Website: ulta-beauty
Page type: account-selection
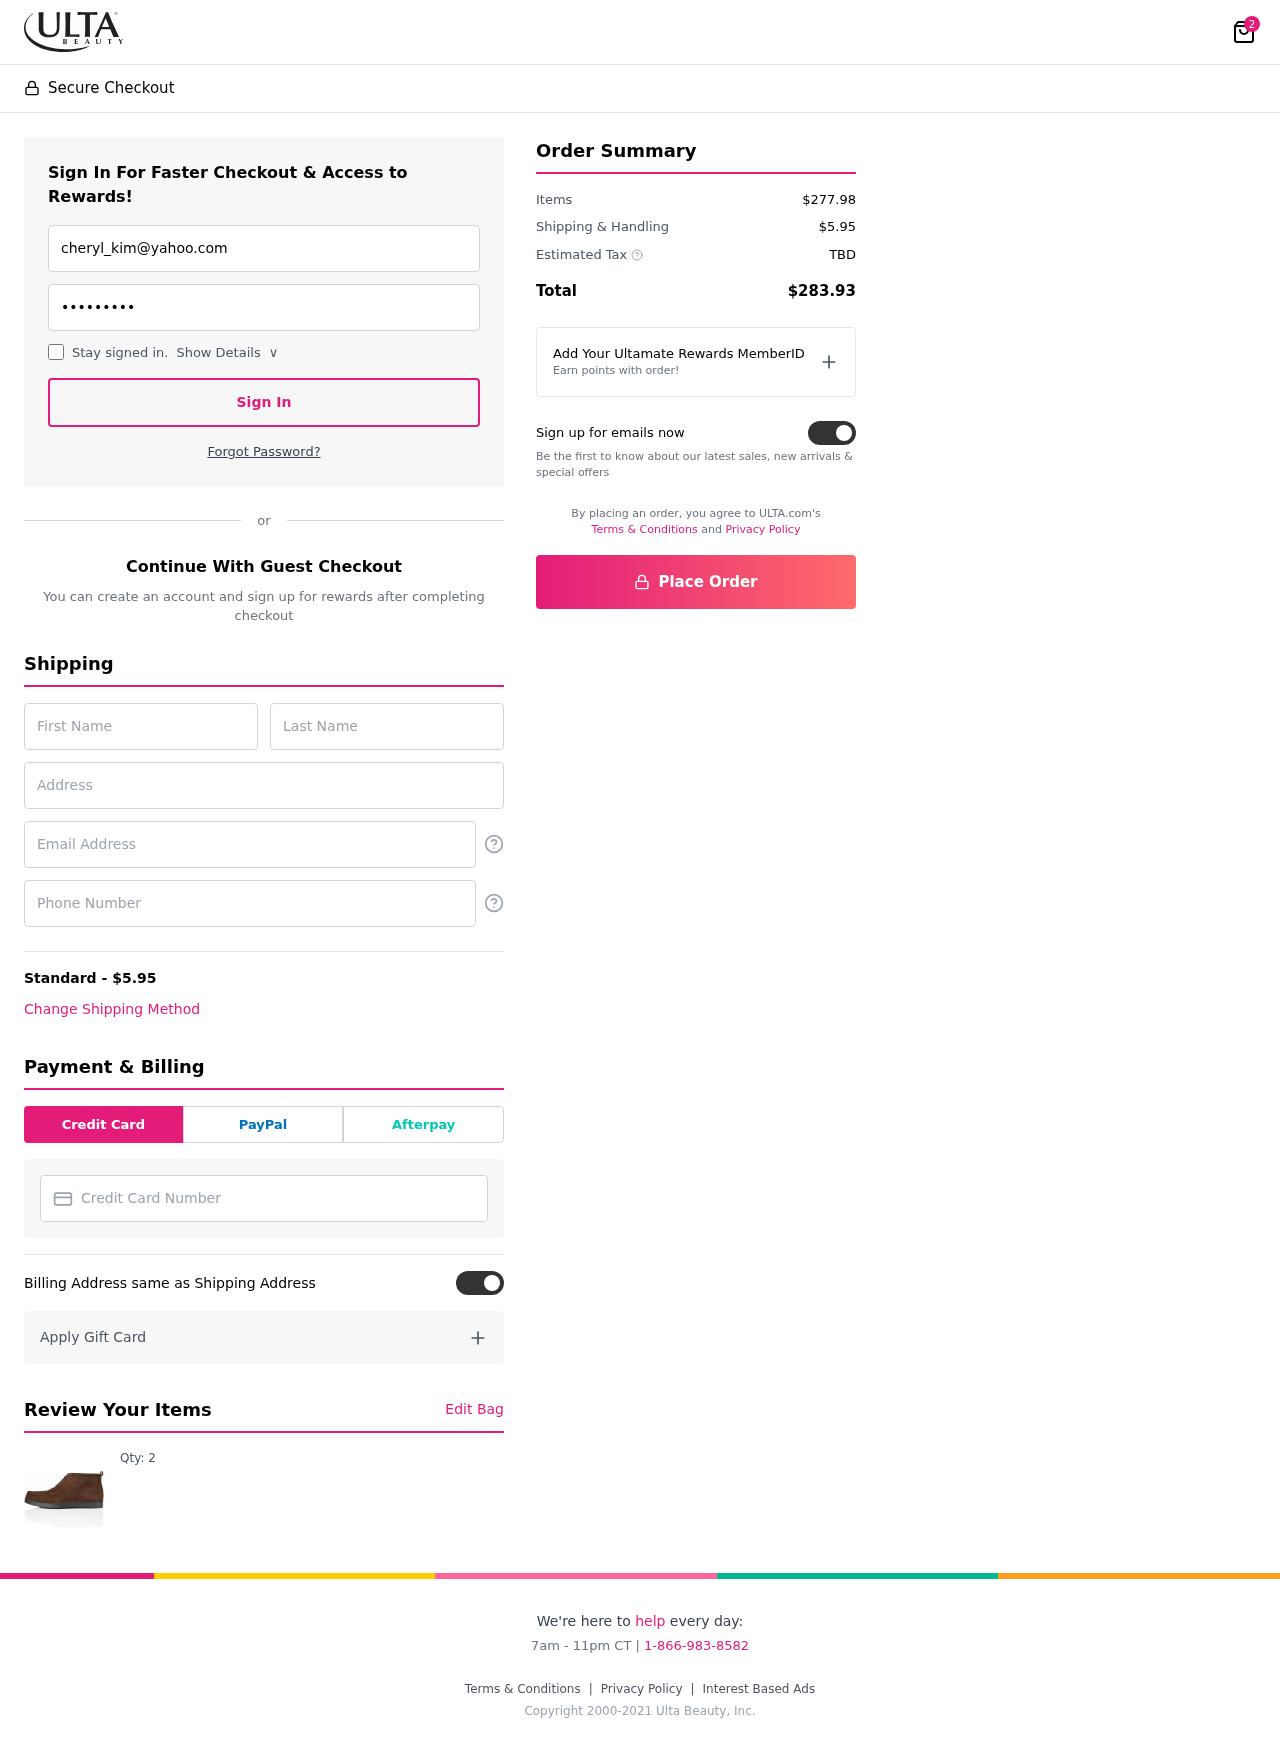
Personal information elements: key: PII_CARD_NUMBER
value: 6011 3867 6784 4647
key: PII_EMAIL
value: cheryl_kim@yahoo.com
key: PII_EMAIL2
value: cheryl_kim@yahoo.com
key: PII_FIRSTNAME
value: Cheryl
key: PII_LASTNAME
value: Kim
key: PII_PHONE
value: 2262109214
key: PII_STREET
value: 0452 Martinez Flats
Product elements: key: PRODUCT1_QUANTITY
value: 2
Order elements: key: ORDER_NUM_ITEMS
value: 2
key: ORDER_SHIPPING_COST
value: $5.95
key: ORDER_SUBTOTAL
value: $277.98
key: ORDER_TAX
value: TBD
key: ORDER_TOTAL
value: $283.93